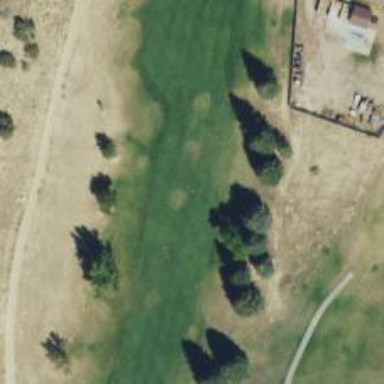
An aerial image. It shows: Golf hole.